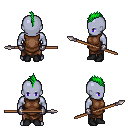
a pixel art fantasy rpg character, male body template, dark elf, purple skin, brown tunic, robe skirt, green mohawk hairstyle, metal gloves, black shoes, spear, four views (front, back, left, right), 2x2 character sprite sheet, small pixel art, hard edges, no anti-aliasing